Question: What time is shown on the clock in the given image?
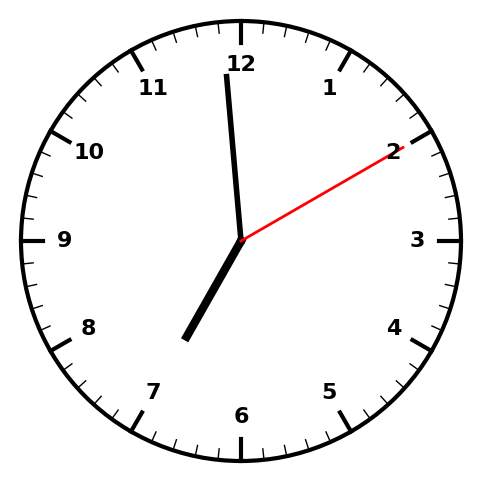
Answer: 06:59:10